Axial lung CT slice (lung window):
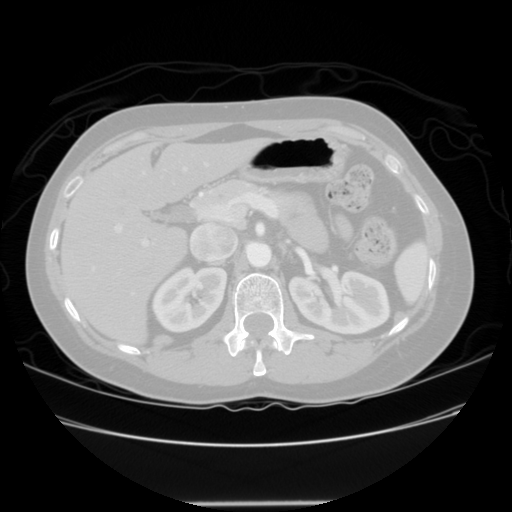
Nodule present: no